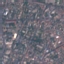
Land use / land cover: Residential